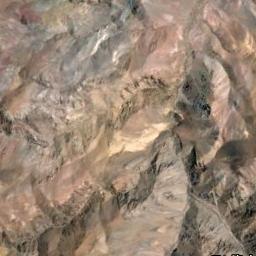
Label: mountain